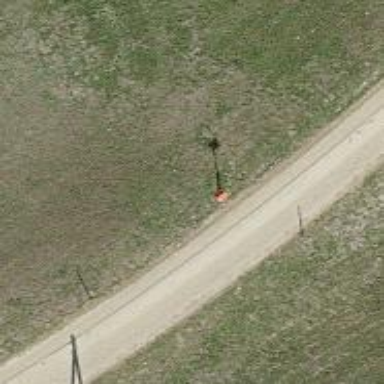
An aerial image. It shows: View of pole with roofed pipeline marker.